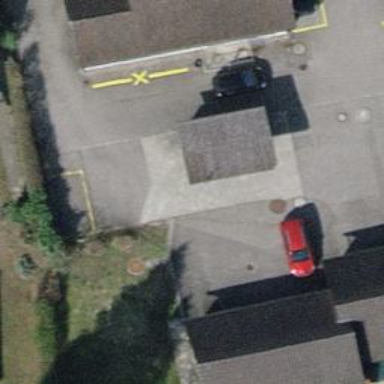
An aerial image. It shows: Fuel station.